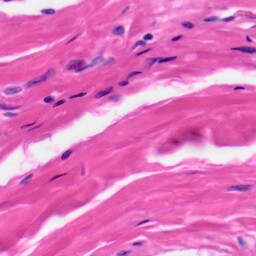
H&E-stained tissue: Skin